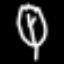
Label: leaf